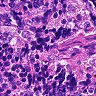
Metastatic tissue present: no